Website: home-depot
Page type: order-tracking
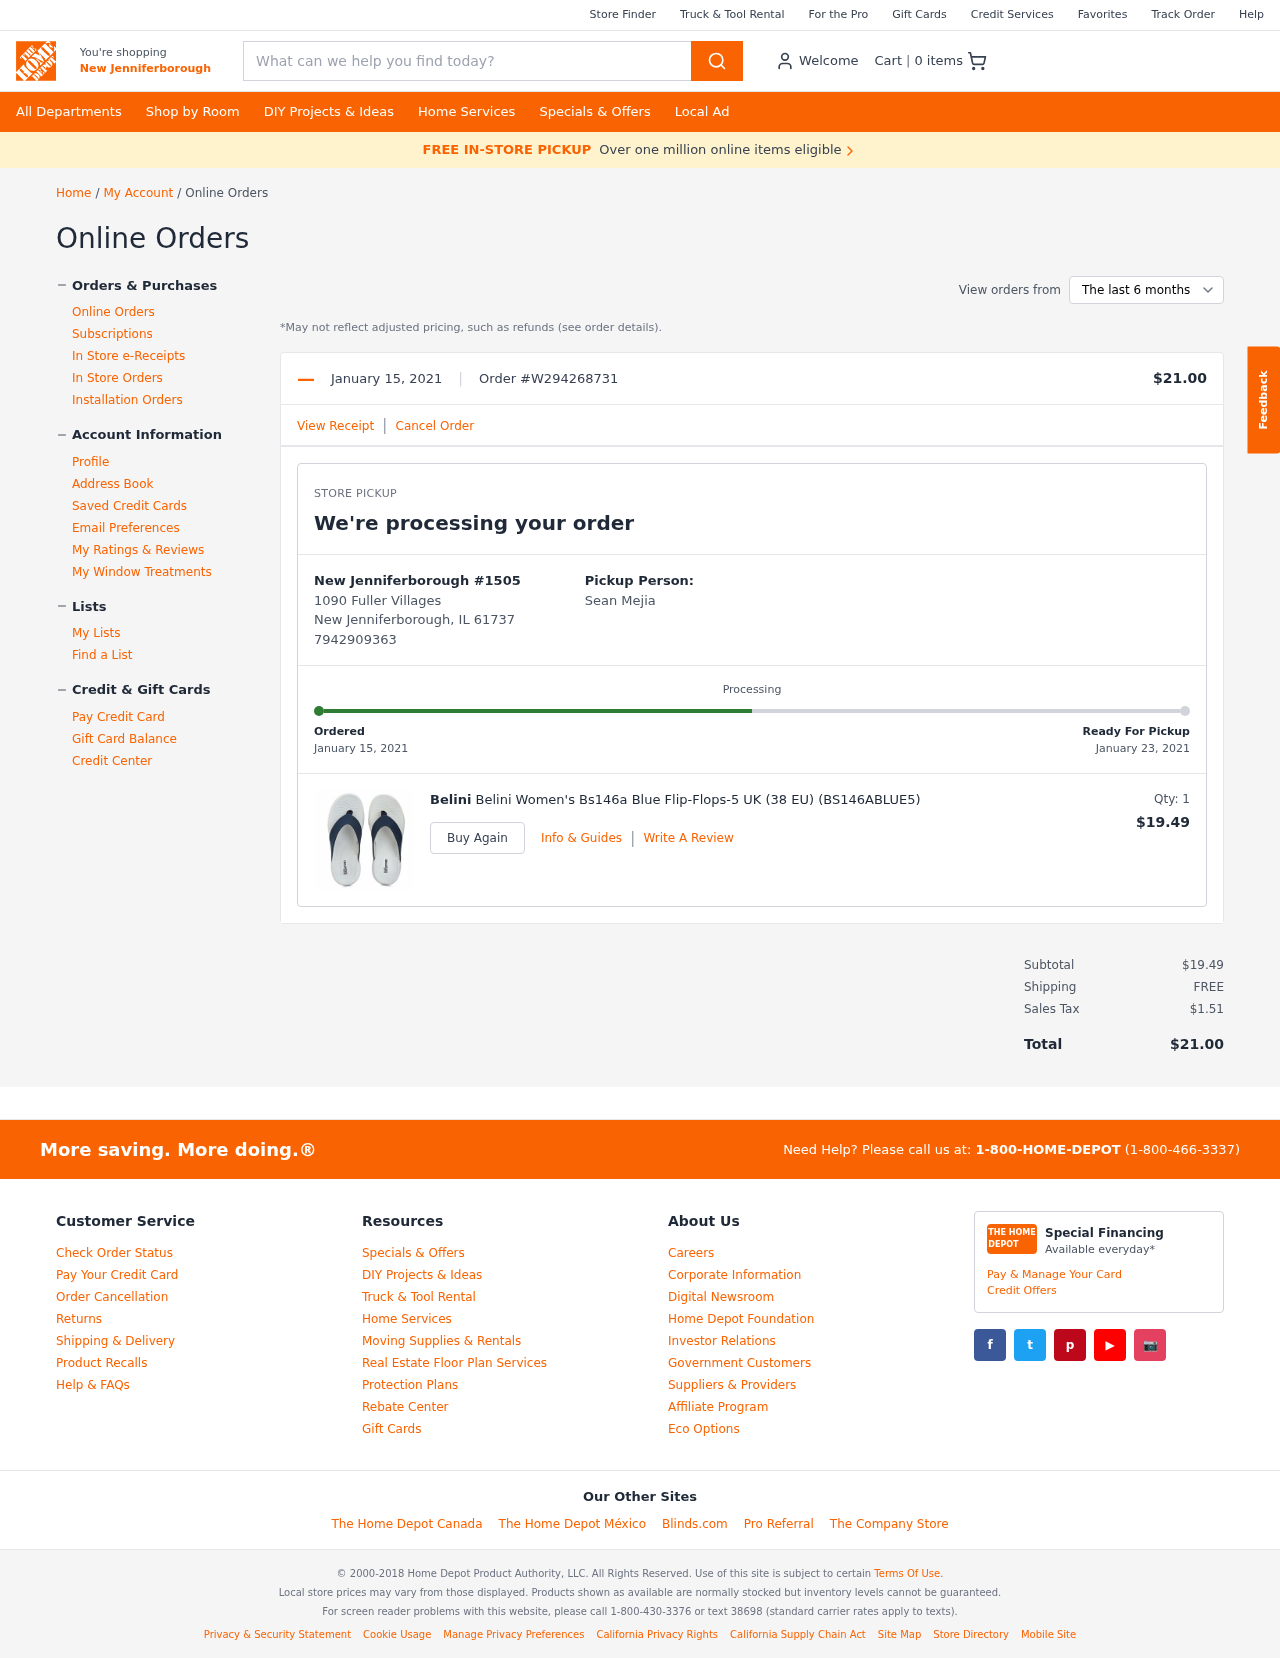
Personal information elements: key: PII_CITY
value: New Jenniferborough
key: PII_FULLNAME
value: Sean Mejia
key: PII_LOCATION1_CITY
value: New Jenniferborough
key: PII_LOCATION1_STREET
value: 1090 Fuller Villages
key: PII_LOCATION1_CITY_STATE_ZIP
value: New Jenniferborough, IL 61737
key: PII_PHONE
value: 7942909363
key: PII_PHONE_LINE
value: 9363
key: PII_PHONE_SUFFIX
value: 9363
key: PII_PHONE2
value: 7942909363
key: PII_PHONE3
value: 7942909363
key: PII_PHONE_NUMERIC
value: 7942909363
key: PII_PHONE_LINE_NUMERIC
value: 9363
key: PII_PHONE_SUFFIX_NUMERIC
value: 9363
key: PII_PHONE2_NUMERIC
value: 7942909363
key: PII_PHONE3_NUMERIC
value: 7942909363
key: PII_PHONE_DIGITS
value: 7942909363
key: PII_PHONE_LAST4
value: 9363
Product elements: key: PRODUCT1_BRAND
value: Belini
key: PRODUCT1_NAME
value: Belini Women's Bs146a Blue Flip-Flops-5 UK (38 EU) (BS146ABLUE5)
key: PRODUCT1_PRICE
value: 19.49
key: PRODUCT1_QUANTITY
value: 1
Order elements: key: ORDER_NUM_ITEMS
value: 0
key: ORDER_DATE
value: January 15, 2021
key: ORDER_ID
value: W294268731
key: ORDER_TOTAL
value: $21.00
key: ORDER_DATE2
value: January 15, 2021
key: ORDER_DELIVERY_DATE
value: January 23, 2021
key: ORDER_SUBTOTAL
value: $19.49
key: ORDER_SHIPPING_COST
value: FREE
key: ORDER_TAX
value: $1.51
Search elements: key: HEADER_SEARCH
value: What can we help you find today?